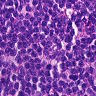
Metastatic tissue present: no